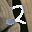
Label: 2